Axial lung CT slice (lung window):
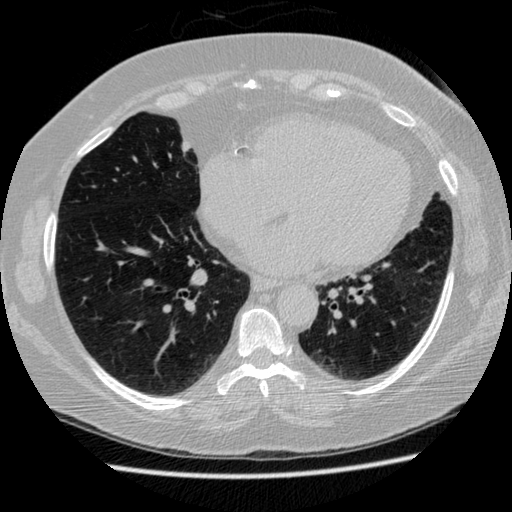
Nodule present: no